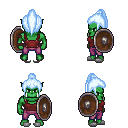
a pixel art fantasy rpg character, male body template, orc, green skin, maroon pirate shirt, magenta pants, white cyan long topknot hairstyle, white slippers, shield, four views (front, back, left, right), 2x2 character sprite sheet, small pixel art, hard edges, no anti-aliasing